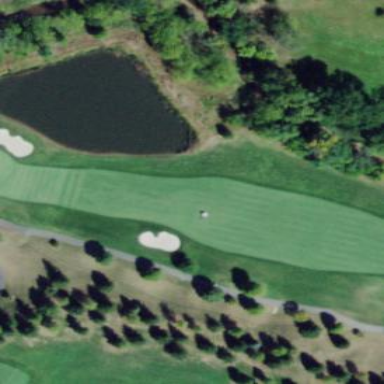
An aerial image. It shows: Golf rough area.